Question: I'm a new android developer and I made lots of documentation till I got my own with actions icon/. but I want to know two things:
1. How to align the title at the center of action bar (lots of documentation showed it by using gravity attribute with new textView)?
2. How to align action items to the left of the action bar (as it is auto-positioned at the right side)? TIP: prefered to code in XML.
Here's my action bar

menu.XML
'''
<menu xmlns:android="http://schemas.android.com/apk/res/android"
xmlns:app="http://schemas.android.com/apk/res-auto">
<item android:title="@string/action_search"
android:id="@+id/action_search"
android:icon="@drawable/outline_search_white_24dp"
android:orderInCategory="1"
app:showAsAction="always"
/>
<item android:title="@string/action_bookmark"
android:id="@+id/action_bookmark"
android:icon="@drawable/outline_bookmark_border_white_24dp"
android:orderInCategory="2"
app:showAsAction="always"
/>
<item
android:id="@+id/action_help"
android:title="@string/action_help"
app:showAsAction="never" />
<item
android:id="@+id/action_settings"
android:title="@string/action_settings"
app:showAsAction="never" />
<item
android:id="@+id/action_update"
android:title="@string/action_update"
app:showAsAction="never" />
</menu>
'''
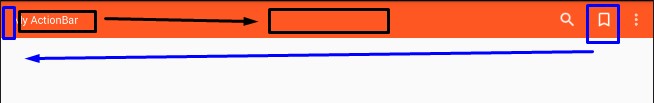
Answer: You can use Relative layout inside your like this
'''
<RelativeLayout xmlns:android="http://schemas.android.com/apk/res/android"
android:layout_width="match_parent"
android:layout_height="match_parent"
android:orientation="vertical">
<android.support.v7.widget.Toolbar
android:layout_width="match_parent"
android:layout_height="56dp"
android:layout_alignParentTop="true"
android:background="#000000">
<RelativeLayout
android:layout_width="match_parent"
android:layout_height="match_parent">
<ImageView
android:layout_width="40dp"
android:layout_height="40dp"
android:layout_centerVertical="true"
android:padding="8dp"
android:src="@android:drawable/ic_dialog_dialer" />
<TextView
style="@style/Base.TextAppearance.AppCompat.Medium"
android:layout_width="wrap_content"
android:layout_height="wrap_content"
android:layout_centerInParent="true"
android:text="Your Title"
android:textColor="#ffffff"
android:textStyle="bold" />
<ImageView
android:layout_width="40dp"
android:layout_height="40dp"
android:layout_alignParentEnd="true"
android:layout_centerVertical="true"
android:layout_marginEnd="8dp"
android:padding="8dp"
android:src="@android:drawable/ic_dialog_map" />
</RelativeLayout>
</android.support.v7.widget.Toolbar>
</RelativeLayout>
'''